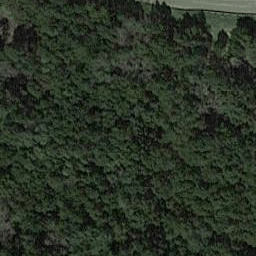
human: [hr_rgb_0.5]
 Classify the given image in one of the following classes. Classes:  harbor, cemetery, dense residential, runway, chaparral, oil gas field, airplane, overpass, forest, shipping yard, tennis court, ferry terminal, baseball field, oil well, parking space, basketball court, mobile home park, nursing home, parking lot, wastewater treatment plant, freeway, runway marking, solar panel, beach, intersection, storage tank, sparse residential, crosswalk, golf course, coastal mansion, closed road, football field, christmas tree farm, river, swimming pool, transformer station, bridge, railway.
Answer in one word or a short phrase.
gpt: forest